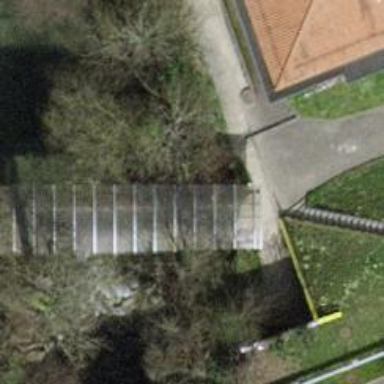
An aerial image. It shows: Cycle barrier.